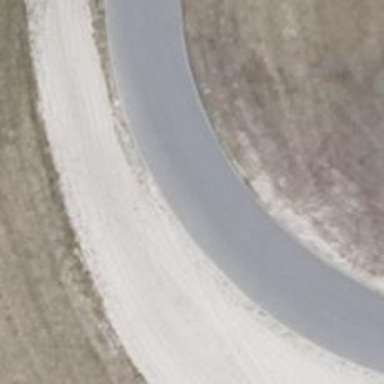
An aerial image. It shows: Motor sport raceway with asphalt surface.